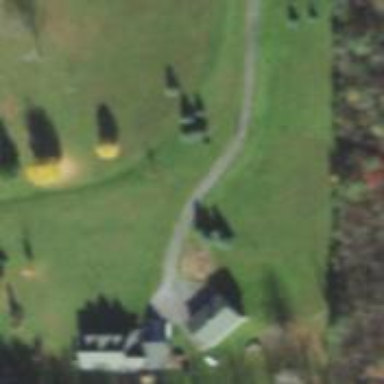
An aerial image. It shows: Driveway.